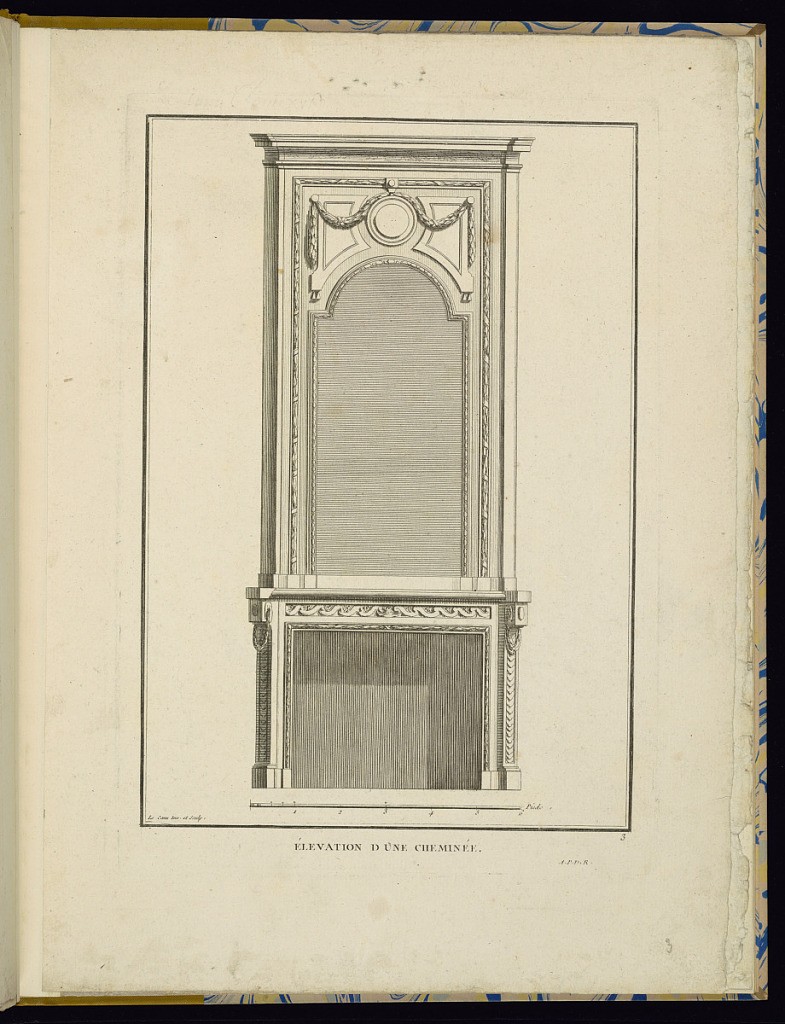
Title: ÉLEVATION D’UNE CHEMINÉE
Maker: A. Le Canu, French, active 1746 – 1768
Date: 1768
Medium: Etching and engraving on laid paper
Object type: Print
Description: Design for a neo-classical chimneypiece with a scale below. The mantel is decorated with a wave frieze and central shell, with a leaf course and festoons. The overmantel mirror is framed by a laurel leaf and ribbon course and beading with a semi-circular top. Above the mirror, a central roundel with a festoon of laurel leaves. The plate is titled, signed, and numbered.